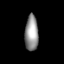
Tissue: lung
Cell type: Fibroblasts
Senescence score: 0.6223
Nuclear area (px): 469
Mean DAPI intensity: 147.748